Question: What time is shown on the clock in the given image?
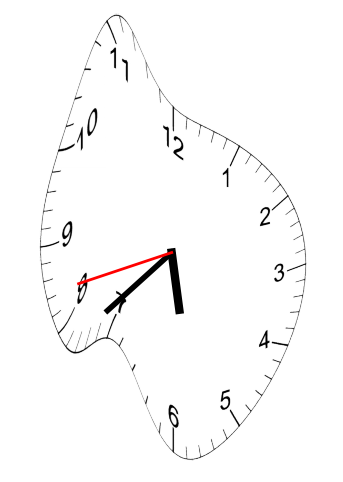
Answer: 05:37:42